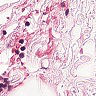
Metastatic tissue present: no